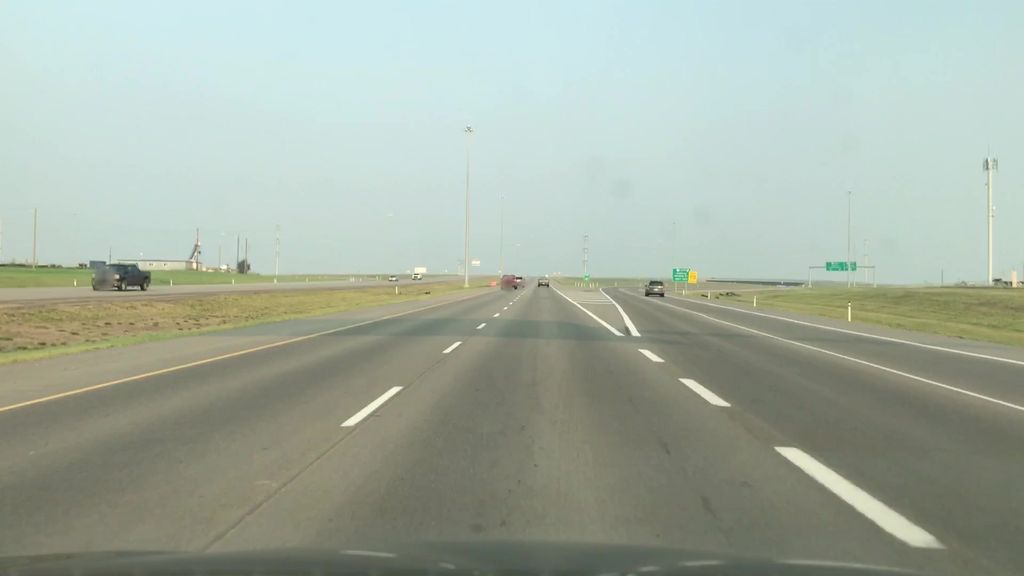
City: edmonton